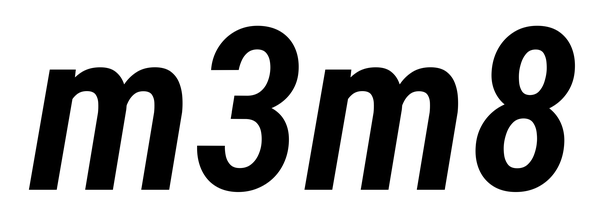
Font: Roboto-Italic_Condensed_SemiBold_Italic